Question: Below are the result that I want to have, basically I want B1 to B4 can automatically detect string from A1 to A4 and return same string plus the severity level when match the string.
For example, if A1= Critical, B1 should display Critical Severity 1
and if A1 changed to High, B1 should display High Severity 2
Current I'm using
'''
=IF(A1="Critical","Critical Severity 1",""),IF(A1="High","High Severity 2",""),IF(A1="Medium","Medium Severity 3",""),IF(A1="Low","Low Severity 4","")
'''

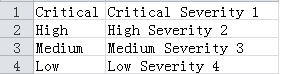
Answer: If you want to use 'IF' condition (as you are trying) you can do it like this:
'''
=IF(A1="Critical","Critical Severity 1",IF(A1="High","High Severity 2",IF(A1="Medium","Medium Severity 3",IF(A1="Low","Low Severity 4",""))))
'''